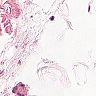
Metastatic tissue present: no